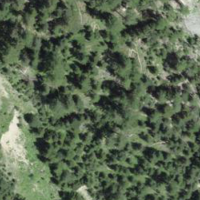
EUNIS habitat code: 45
Species observed at this site:
Onobrychis montana
Astragalus australis